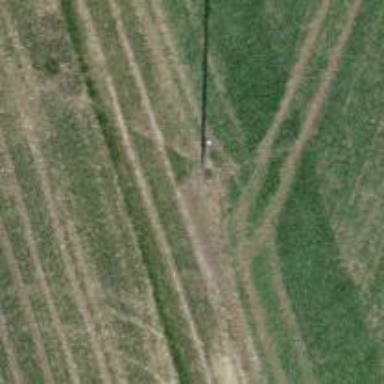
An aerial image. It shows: Power pole.